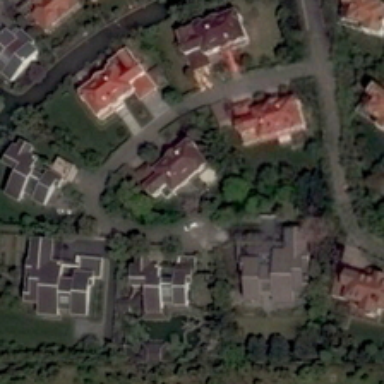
The neighborhood is a residential area .